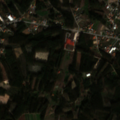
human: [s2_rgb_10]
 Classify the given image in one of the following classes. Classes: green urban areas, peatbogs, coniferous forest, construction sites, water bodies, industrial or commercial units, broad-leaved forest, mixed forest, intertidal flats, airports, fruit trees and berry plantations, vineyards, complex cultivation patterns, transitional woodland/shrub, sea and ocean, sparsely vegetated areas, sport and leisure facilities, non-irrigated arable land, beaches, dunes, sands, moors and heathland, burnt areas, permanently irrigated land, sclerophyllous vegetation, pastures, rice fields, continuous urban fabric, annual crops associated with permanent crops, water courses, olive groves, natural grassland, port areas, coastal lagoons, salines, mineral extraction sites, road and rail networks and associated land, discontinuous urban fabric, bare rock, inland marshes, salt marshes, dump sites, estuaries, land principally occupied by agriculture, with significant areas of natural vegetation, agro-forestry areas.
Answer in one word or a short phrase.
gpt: discontinuous urban fabric, complex cultivation patterns, land principally occupied by agriculture, with significant areas of natural vegetation, coniferous forest, mixed forest